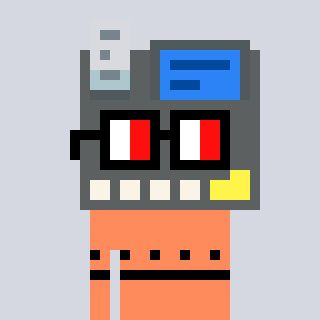
a pixel art character with square glasses with black frames and red eyes, a cash register-shaped head and a peachy-colored body on a cool background